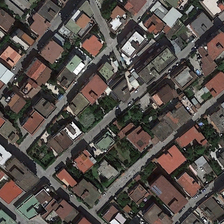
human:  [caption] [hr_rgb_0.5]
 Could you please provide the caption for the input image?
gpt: a large number of trees are planted on both sides of the road .

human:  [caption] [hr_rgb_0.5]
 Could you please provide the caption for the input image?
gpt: many houses have been built in the resort .

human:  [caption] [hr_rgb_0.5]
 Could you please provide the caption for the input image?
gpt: a large number of trees are planted on both sides of the road .

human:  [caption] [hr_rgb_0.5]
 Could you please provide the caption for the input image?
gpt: many houses have been built in the resort .

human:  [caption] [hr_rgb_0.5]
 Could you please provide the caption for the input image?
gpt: many houses have been built in the resort .